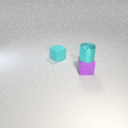
small purple rubber cube below small cyan metal cylinder